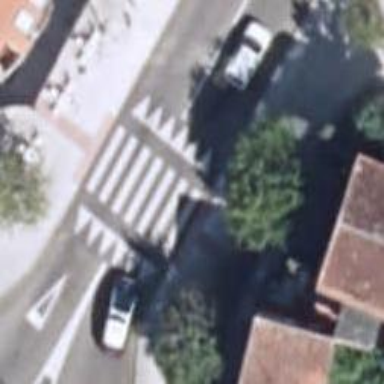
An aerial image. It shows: Uncontrolled zebra crossing with traffic-calming table.